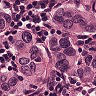
Metastatic tissue present: yes